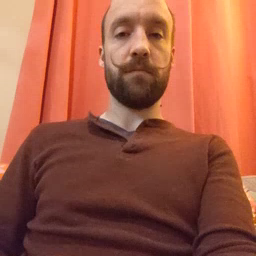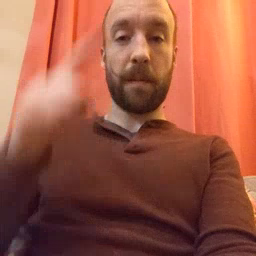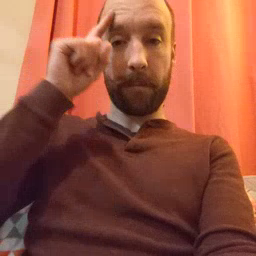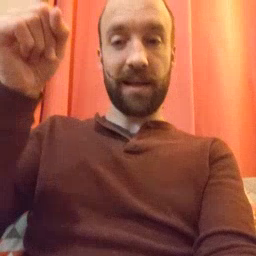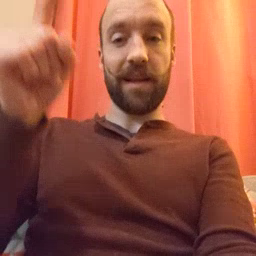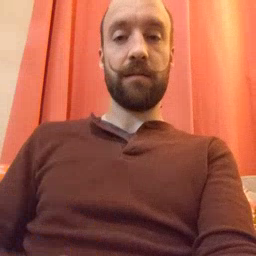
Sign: penny